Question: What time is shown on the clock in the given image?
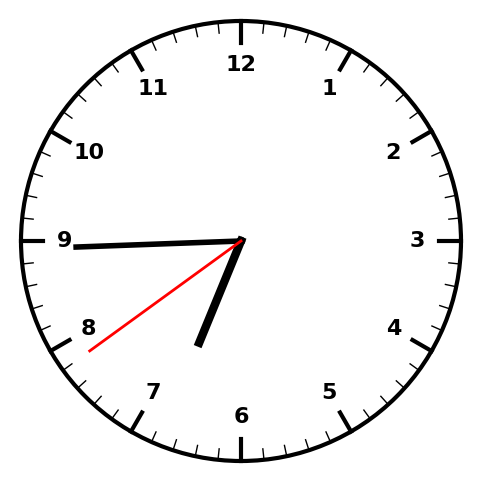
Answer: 06:44:39